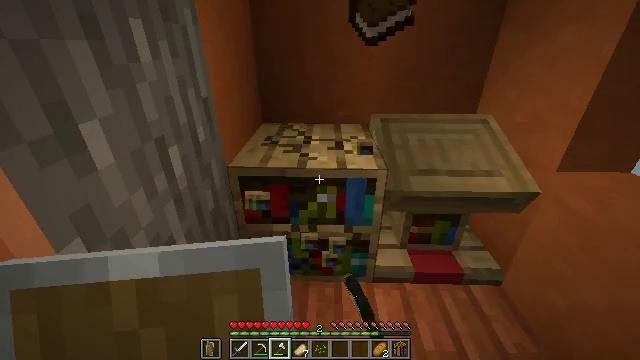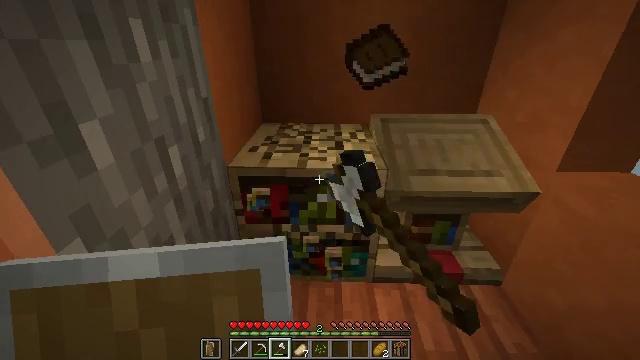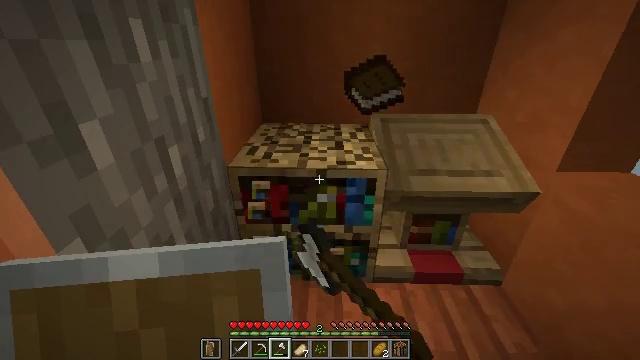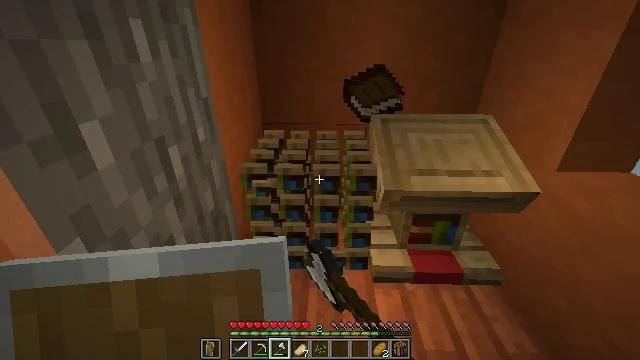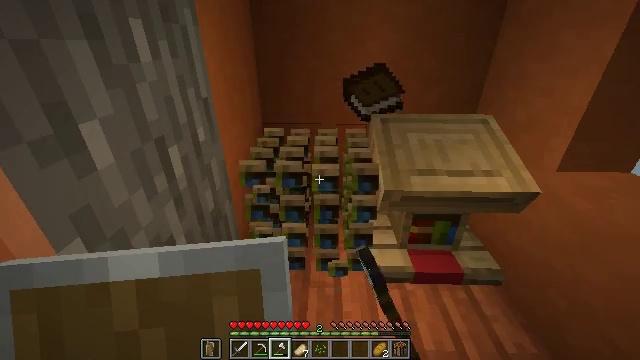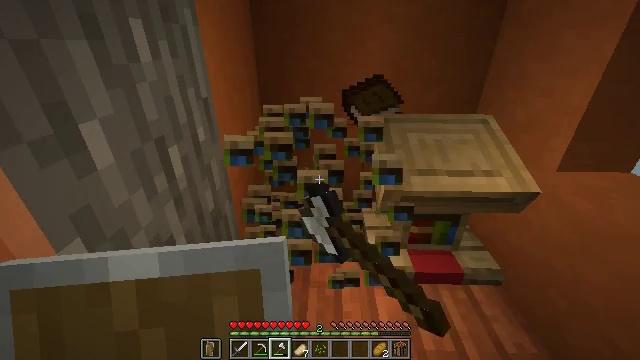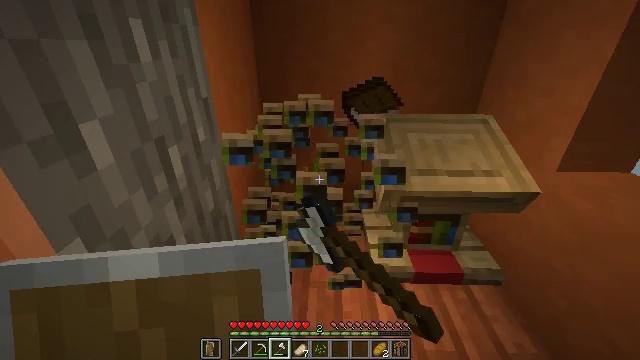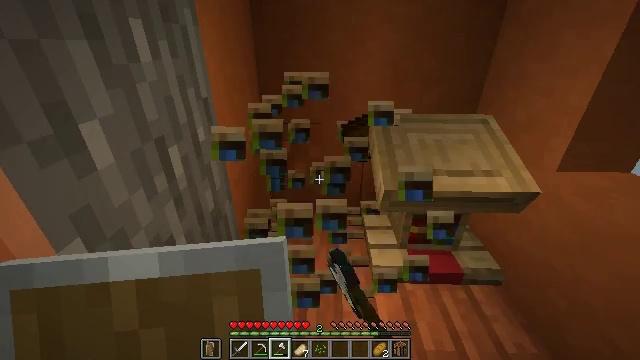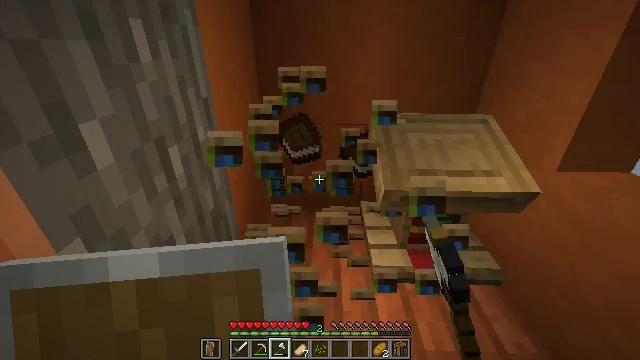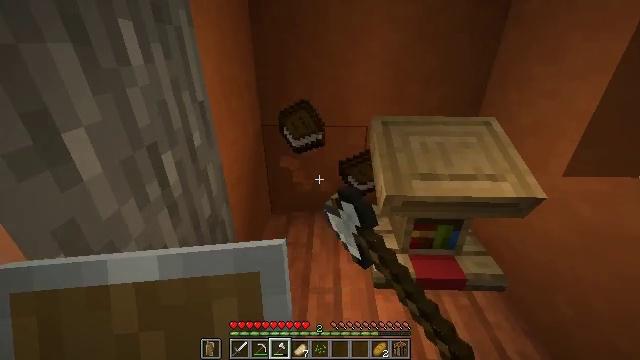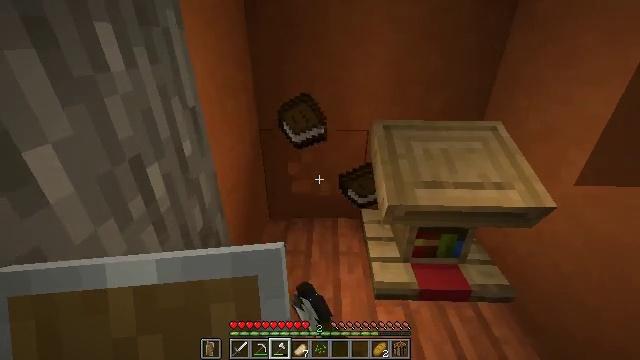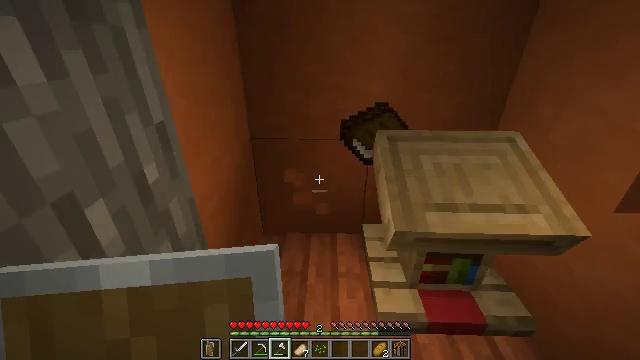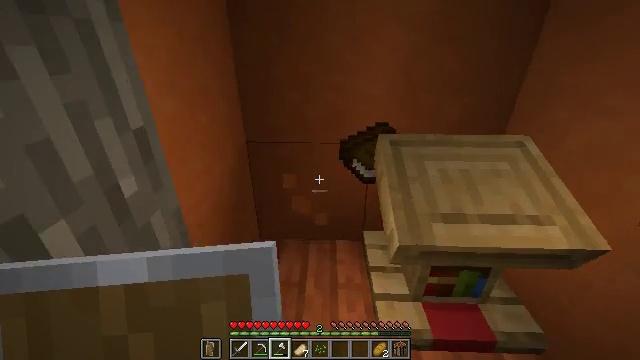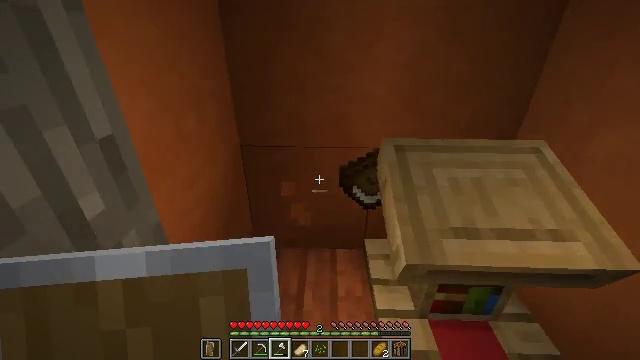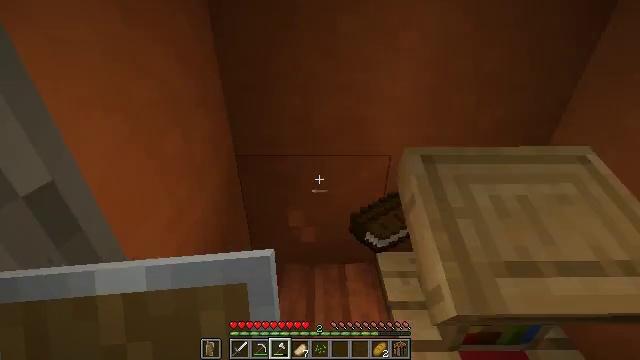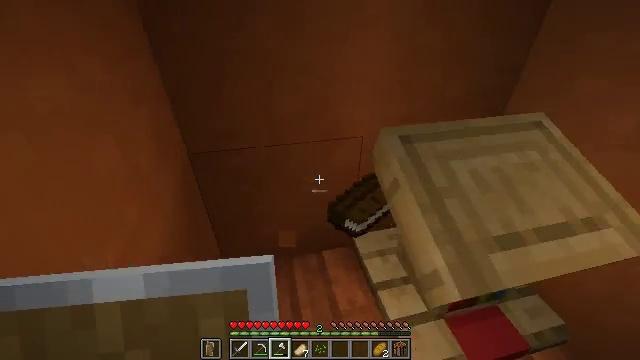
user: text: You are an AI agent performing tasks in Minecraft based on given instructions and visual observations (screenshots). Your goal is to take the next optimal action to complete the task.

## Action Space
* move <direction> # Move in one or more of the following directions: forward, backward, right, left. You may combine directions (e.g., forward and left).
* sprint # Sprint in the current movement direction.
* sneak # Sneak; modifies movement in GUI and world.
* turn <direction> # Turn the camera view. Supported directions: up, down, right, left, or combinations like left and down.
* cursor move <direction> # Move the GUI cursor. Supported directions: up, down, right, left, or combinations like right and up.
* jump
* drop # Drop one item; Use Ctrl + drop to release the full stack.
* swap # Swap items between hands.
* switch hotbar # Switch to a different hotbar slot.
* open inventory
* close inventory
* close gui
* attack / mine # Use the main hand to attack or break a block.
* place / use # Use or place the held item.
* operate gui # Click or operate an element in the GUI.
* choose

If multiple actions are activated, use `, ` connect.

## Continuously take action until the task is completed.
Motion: motion action
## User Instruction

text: Mine the bookshelf to gather resources.
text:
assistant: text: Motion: attack / mine
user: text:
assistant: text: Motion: attack / mine
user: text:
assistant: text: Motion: attack / mine
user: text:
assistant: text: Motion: attack / mine
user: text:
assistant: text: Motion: attack / mine
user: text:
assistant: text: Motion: attack / mine
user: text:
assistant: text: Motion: attack / mine
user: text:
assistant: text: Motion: attack / mine
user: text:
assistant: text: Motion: move forward, attack / mine
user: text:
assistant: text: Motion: move forward, attack / mine
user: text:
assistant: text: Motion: move forward
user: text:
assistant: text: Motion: move forward
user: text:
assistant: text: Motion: move forward and move left
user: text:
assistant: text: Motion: move forward and move left, turn right and down
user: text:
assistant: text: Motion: move forward and move left, turn right and down
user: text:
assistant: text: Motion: move forward and move left, turn right and down
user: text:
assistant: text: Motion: move forward and move left, turn right and down
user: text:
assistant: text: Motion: move left, turn right and up
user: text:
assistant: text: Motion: turn right and up
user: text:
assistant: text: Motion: turn right and up
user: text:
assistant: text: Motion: turn right
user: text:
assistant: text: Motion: no_op
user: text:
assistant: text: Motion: no_op
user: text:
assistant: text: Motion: turn left
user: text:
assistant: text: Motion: no_op
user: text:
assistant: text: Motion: turn right and up
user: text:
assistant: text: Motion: turn right and up
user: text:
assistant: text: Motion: turn right and up
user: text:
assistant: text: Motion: move forward
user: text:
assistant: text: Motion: move forward